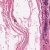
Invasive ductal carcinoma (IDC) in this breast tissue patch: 0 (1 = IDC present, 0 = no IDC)